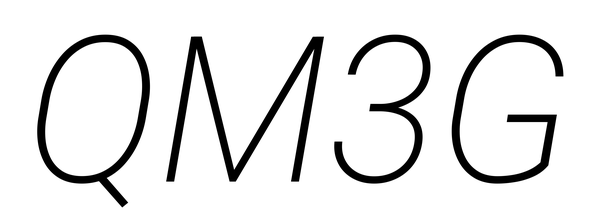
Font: Roboto-Italic_ExtraLight_Italic